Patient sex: F
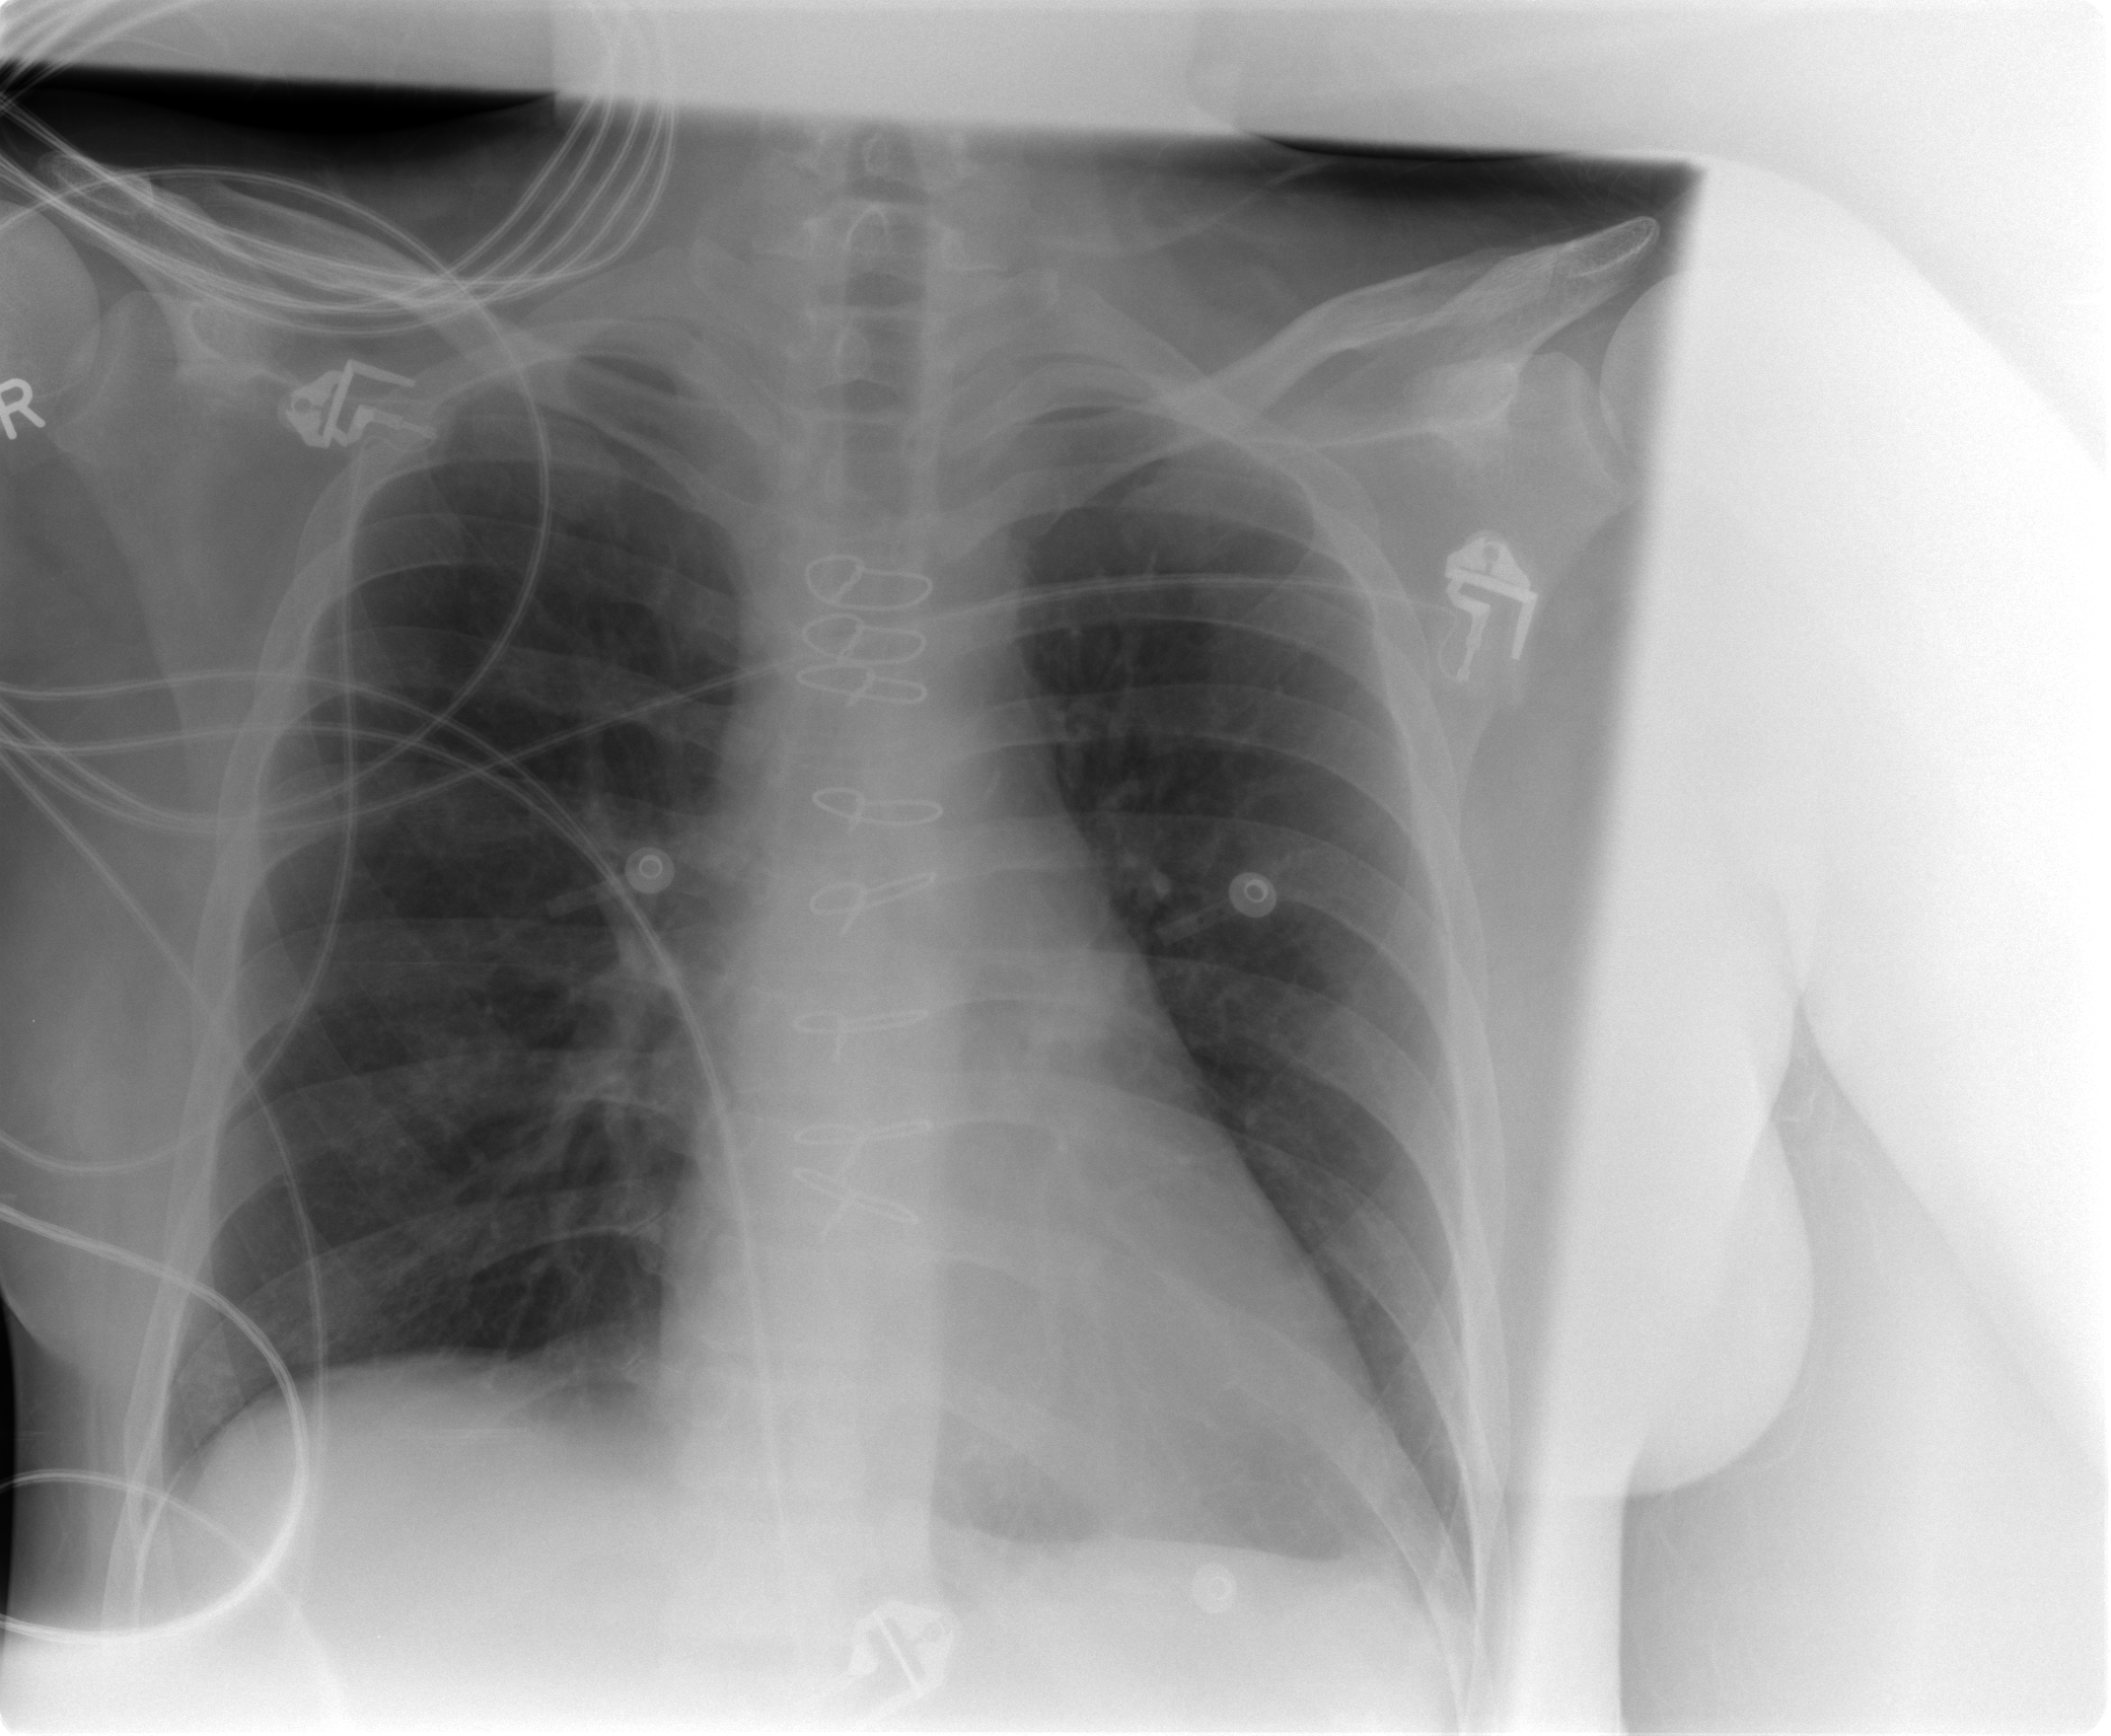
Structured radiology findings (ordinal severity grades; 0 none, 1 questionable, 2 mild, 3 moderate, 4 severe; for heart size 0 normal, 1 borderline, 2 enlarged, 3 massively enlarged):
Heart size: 0
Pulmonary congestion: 2
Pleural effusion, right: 0
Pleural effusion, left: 2
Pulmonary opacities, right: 0
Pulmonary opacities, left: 0
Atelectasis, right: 0
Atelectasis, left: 0